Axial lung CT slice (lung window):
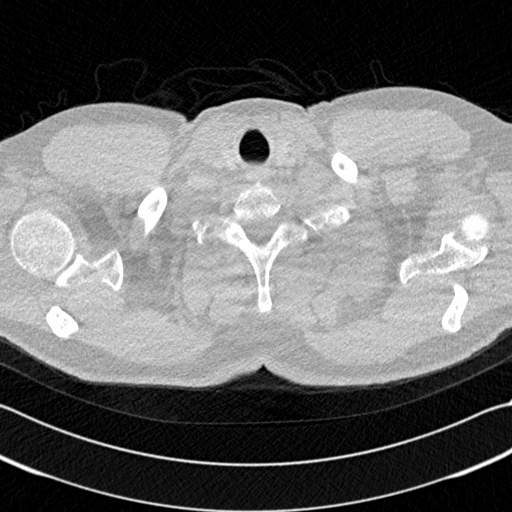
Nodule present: no